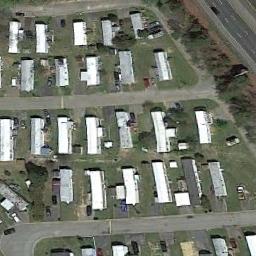
Label: residential